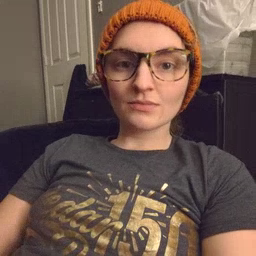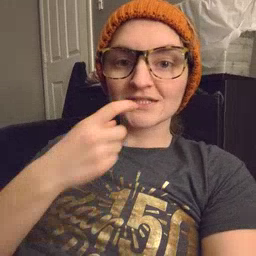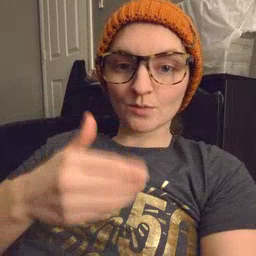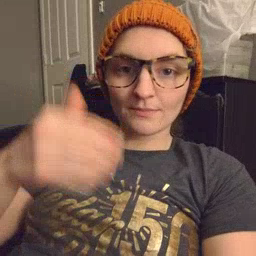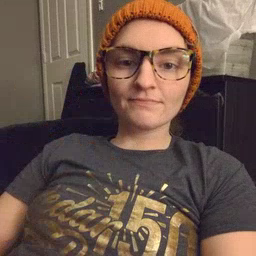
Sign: glasswindow